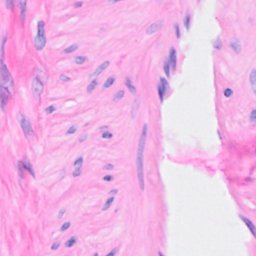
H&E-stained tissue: Breast